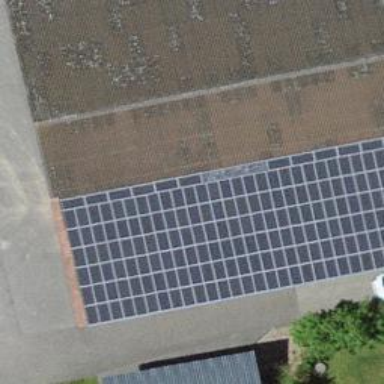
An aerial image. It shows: Solar power generator using photovoltaic method with solar photovoltaic panel types.